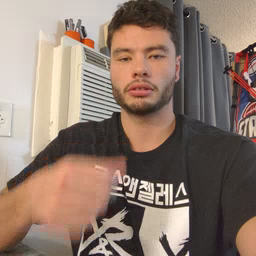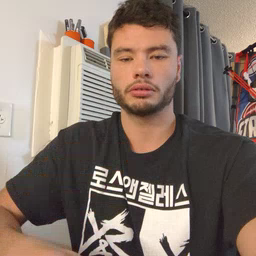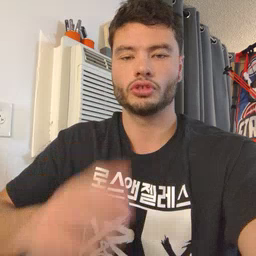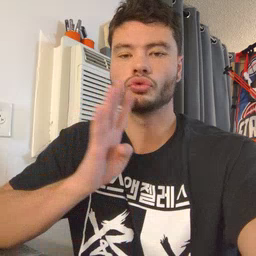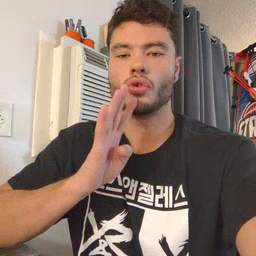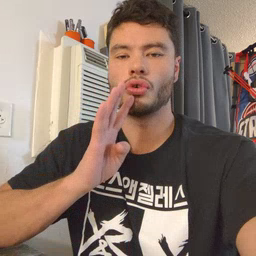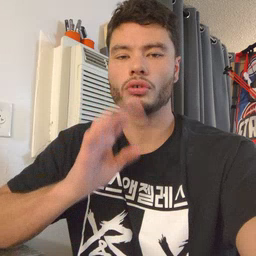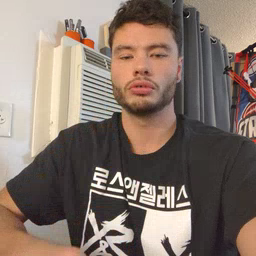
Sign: talk